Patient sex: M
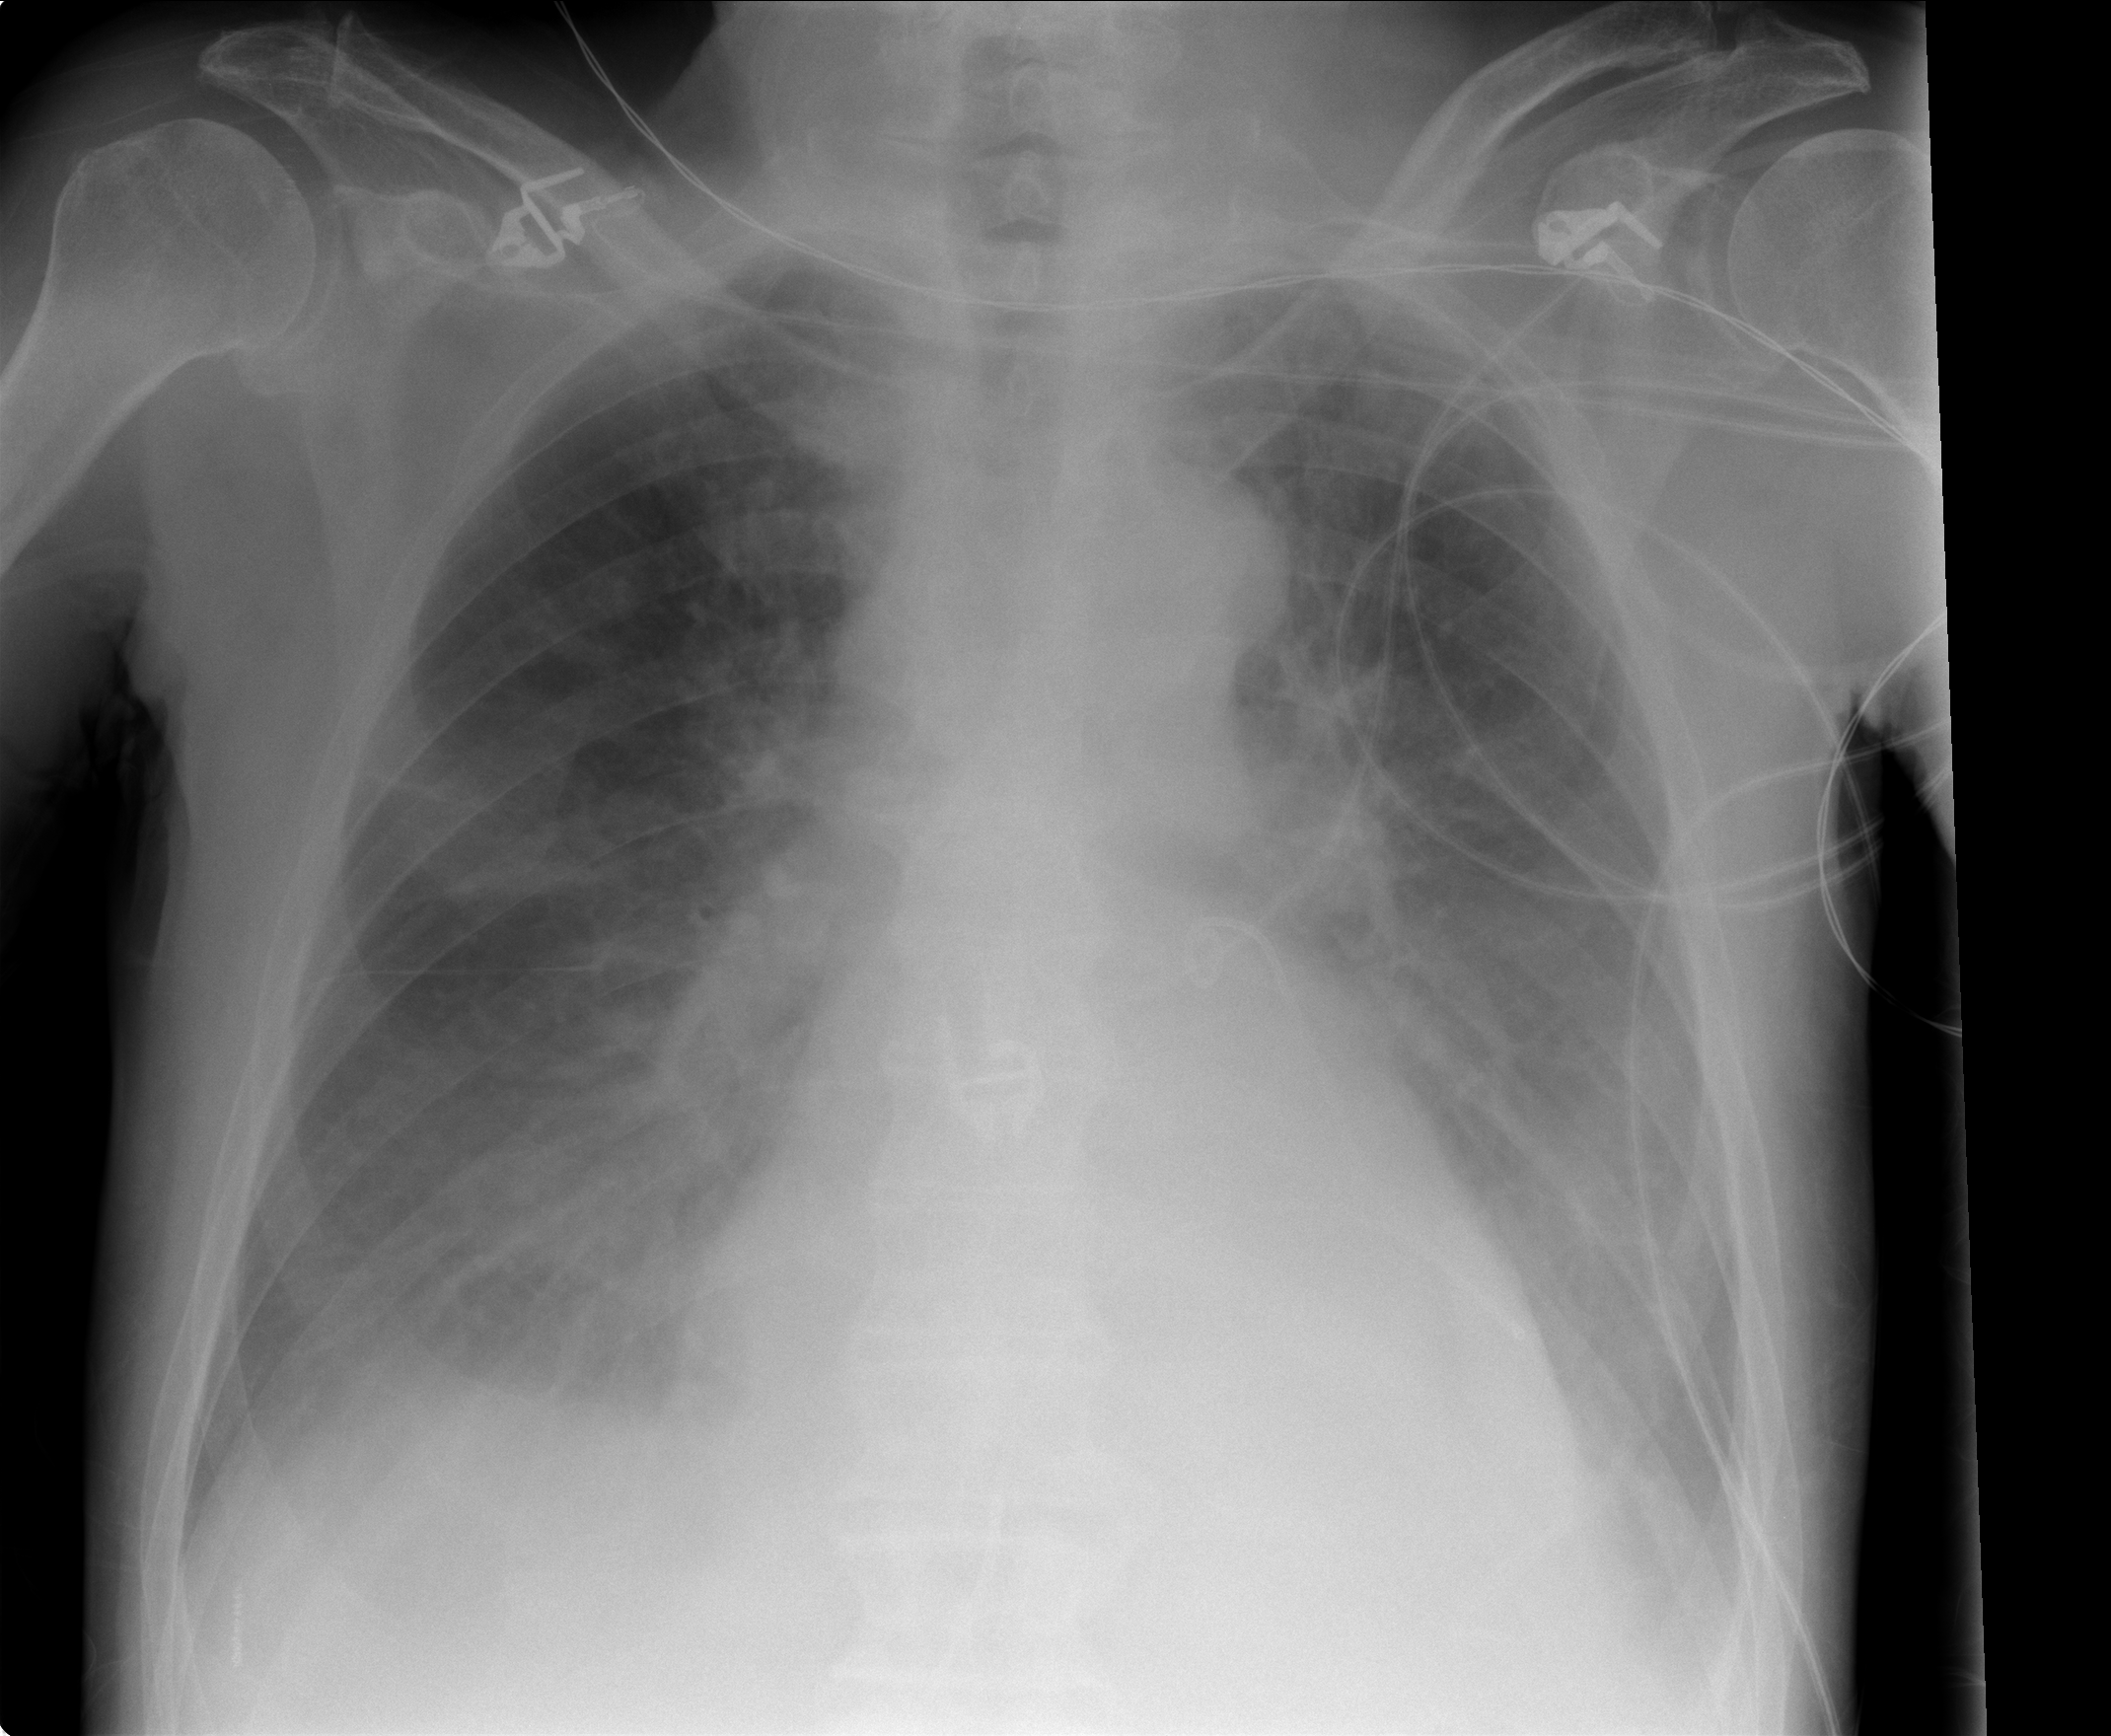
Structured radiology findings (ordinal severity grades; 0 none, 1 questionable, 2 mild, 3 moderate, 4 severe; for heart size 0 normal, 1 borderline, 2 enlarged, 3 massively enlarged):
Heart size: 1
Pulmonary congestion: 3
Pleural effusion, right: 2
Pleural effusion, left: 2
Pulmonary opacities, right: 0
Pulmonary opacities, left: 0
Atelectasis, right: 2
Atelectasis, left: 2